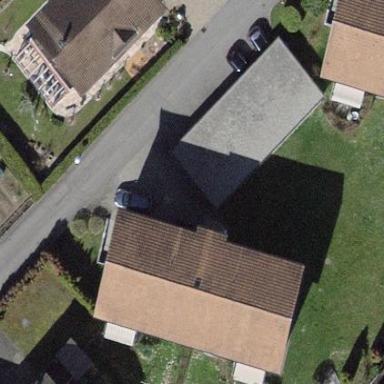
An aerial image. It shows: Garage.